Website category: university
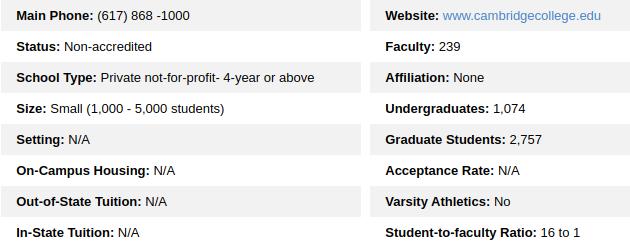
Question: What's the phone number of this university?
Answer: (617) 868 -1000

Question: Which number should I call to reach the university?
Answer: (617) 868 -1000

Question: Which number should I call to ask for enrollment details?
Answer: (617) 868 -1000

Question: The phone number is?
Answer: (617) 868 -1000

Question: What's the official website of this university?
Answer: www.cambridgecollege.edu

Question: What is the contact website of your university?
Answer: www.cambridgecollege.edu

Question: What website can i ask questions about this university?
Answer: www.cambridgecollege.edu

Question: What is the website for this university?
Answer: www.cambridgecollege.edu

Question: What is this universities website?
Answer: www.cambridgecollege.edu

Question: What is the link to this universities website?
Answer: www.cambridgecollege.edu

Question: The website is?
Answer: www.cambridgecollege.edu

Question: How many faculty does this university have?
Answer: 239

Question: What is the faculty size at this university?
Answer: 239

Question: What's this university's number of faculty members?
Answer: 239

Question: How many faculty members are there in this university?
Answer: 239

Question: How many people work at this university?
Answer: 239

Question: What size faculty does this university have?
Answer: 239

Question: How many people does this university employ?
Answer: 239

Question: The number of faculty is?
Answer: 239

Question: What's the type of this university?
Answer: Private not-for-profit- 4-year or above

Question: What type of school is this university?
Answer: Private not-for-profit- 4-year or above

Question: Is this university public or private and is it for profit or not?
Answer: Private not-for-profit- 4-year or above

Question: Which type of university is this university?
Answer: Private not-for-profit- 4-year or above

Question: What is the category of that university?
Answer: Private not-for-profit- 4-year or above

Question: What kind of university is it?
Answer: Private not-for-profit- 4-year or above

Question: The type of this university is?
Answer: Private not-for-profit- 4-year or above

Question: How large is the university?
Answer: Small (1,000 - 5,000 students)

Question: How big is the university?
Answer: Small (1,000 - 5,000 students)

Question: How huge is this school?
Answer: Small (1,000 - 5,000 students)

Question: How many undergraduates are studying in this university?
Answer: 1,074

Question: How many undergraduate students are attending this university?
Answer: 1,074

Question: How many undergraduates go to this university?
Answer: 1,074

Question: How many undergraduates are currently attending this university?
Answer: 1,074

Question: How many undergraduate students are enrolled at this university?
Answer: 1,074

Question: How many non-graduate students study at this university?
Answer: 1,074

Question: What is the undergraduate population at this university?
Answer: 1,074

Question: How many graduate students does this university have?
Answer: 2,757

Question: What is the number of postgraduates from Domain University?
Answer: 2,757

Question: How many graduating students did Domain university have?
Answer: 2,757

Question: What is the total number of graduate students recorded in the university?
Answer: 2,757

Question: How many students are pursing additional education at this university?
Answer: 2,757

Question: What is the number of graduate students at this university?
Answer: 2,757

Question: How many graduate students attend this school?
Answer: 2,757

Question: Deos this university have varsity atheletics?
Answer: No

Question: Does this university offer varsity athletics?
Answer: No

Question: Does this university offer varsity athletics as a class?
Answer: No

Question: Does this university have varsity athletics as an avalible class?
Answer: No

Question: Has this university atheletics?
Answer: No

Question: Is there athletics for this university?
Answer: No

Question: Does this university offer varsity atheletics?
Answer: No

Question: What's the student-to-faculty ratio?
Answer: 16 to 1

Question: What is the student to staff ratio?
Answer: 16 to 1

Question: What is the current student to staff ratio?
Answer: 16 to 1

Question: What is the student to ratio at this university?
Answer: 16 to 1

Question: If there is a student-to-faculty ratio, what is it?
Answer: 16 to 1

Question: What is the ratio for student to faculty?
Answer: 16 to 1

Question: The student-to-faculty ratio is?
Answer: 16 to 1